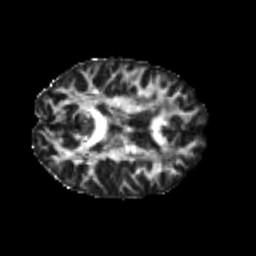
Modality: FA
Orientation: axial
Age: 25
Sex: male
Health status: healthy
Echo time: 0.074 s